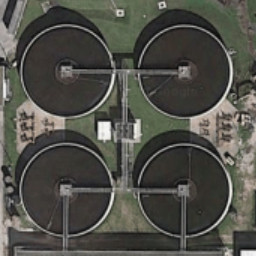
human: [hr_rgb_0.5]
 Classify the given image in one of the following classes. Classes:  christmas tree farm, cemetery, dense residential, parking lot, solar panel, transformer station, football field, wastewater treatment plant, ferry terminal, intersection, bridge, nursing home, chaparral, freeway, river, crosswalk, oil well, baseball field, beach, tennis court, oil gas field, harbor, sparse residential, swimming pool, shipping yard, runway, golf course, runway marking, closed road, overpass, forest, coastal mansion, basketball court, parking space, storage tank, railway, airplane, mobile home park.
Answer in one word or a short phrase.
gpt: wastewater treatment plant